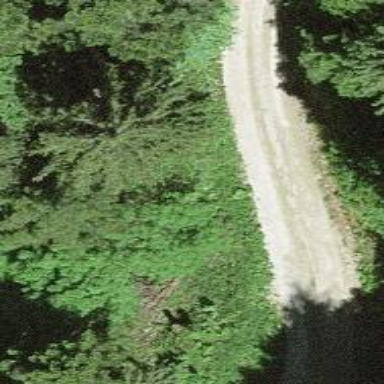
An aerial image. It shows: Culvert tunnel.